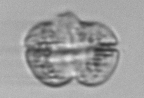
Label: Karenia